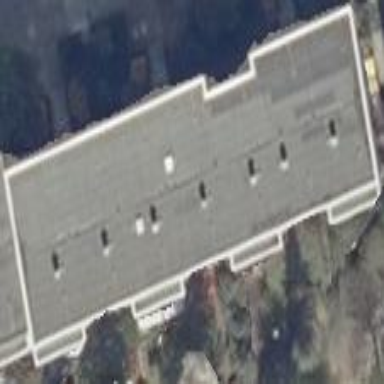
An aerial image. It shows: Flat-roofed apartment building.